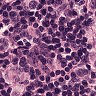
Metastatic tissue present: yes